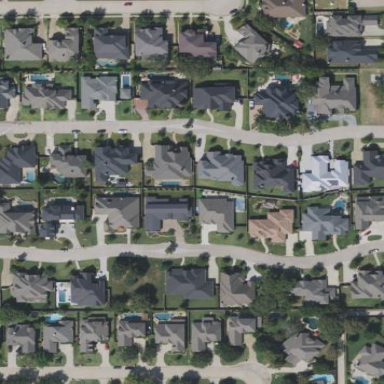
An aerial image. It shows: Residential area within neighborhood.